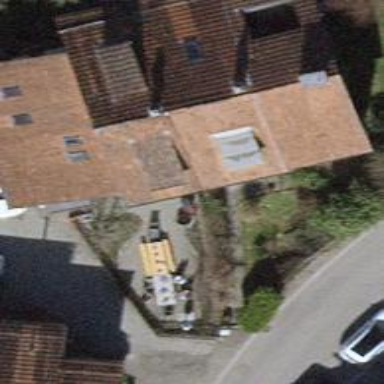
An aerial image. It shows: Building with tile roof.